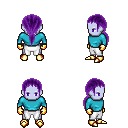
a pixel art fantasy rpg character, male body template, dark elf, purple skin, teal long-sleeve shirt, white pants, purple ponytail hairstyle, gold gloves, gold boots, four views (front, back, left, right), 2x2 character sprite sheet, small pixel art, hard edges, no anti-aliasing